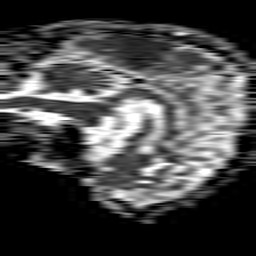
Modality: ADC
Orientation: sagittal
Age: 59
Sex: male
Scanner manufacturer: philips
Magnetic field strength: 1.5 T
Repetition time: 4.6 s
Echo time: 0.08631 s